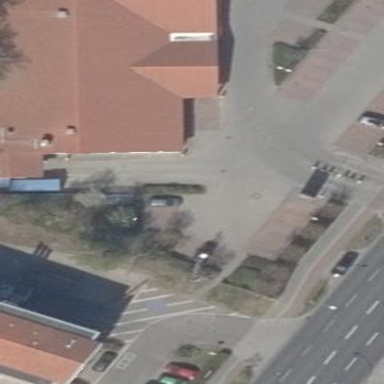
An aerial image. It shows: Supermarket located in building.